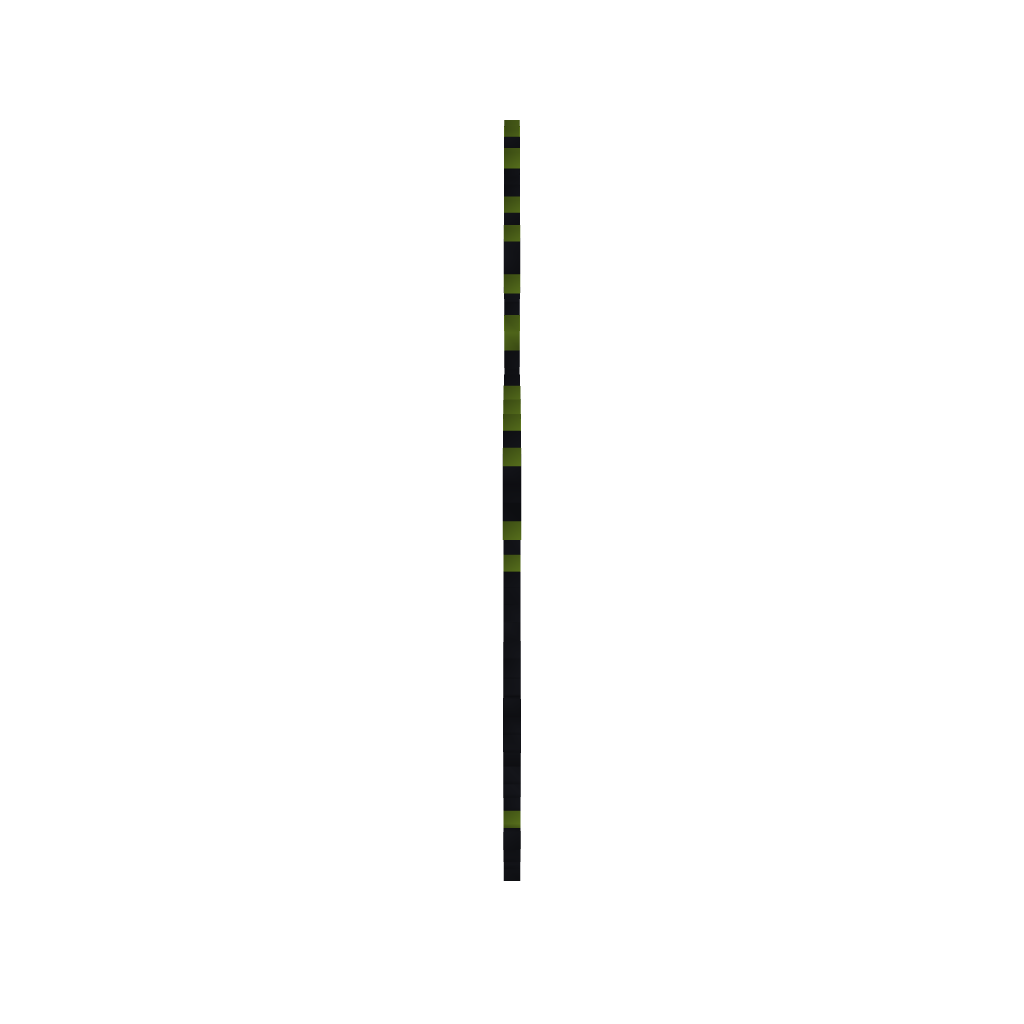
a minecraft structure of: Venusaur sprite